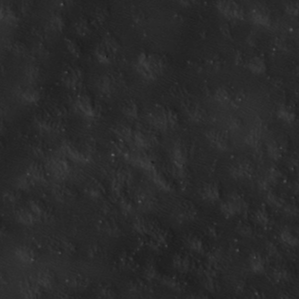
Label: non_frost